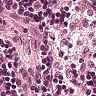
Metastatic tissue present: no